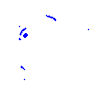
Particle: proton